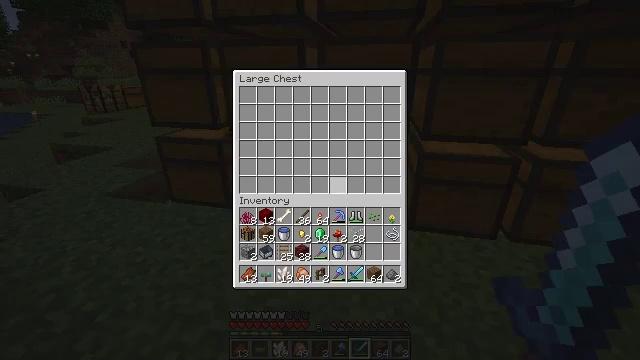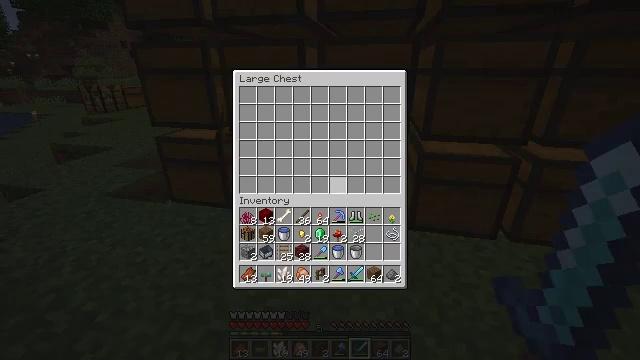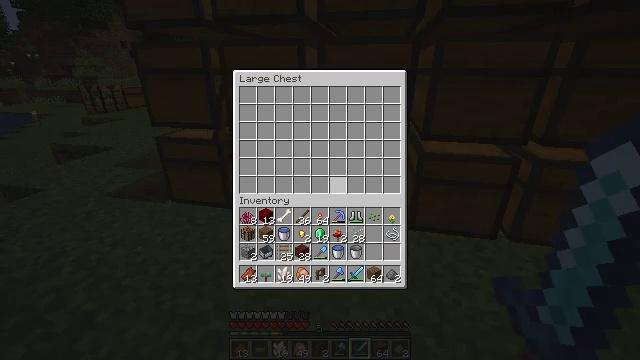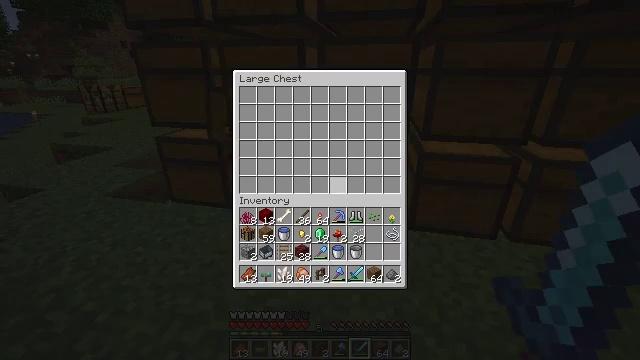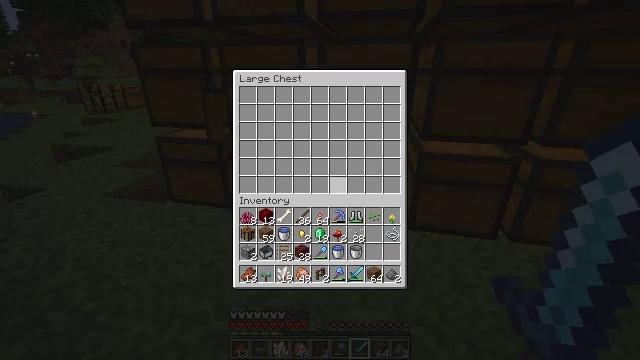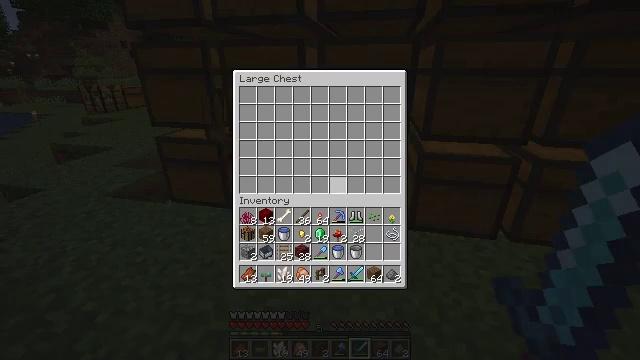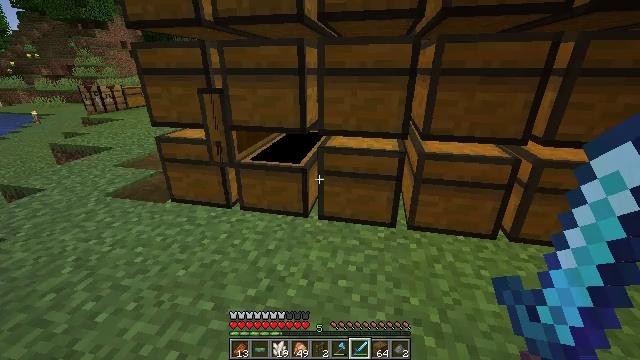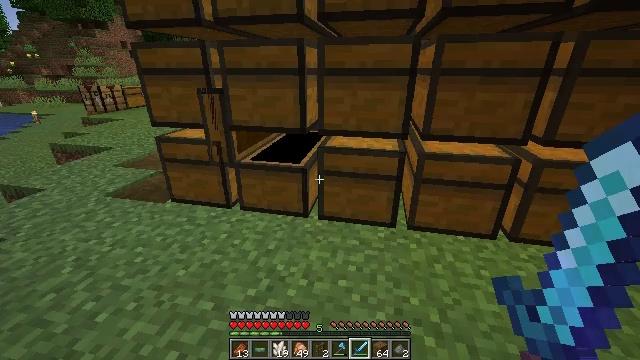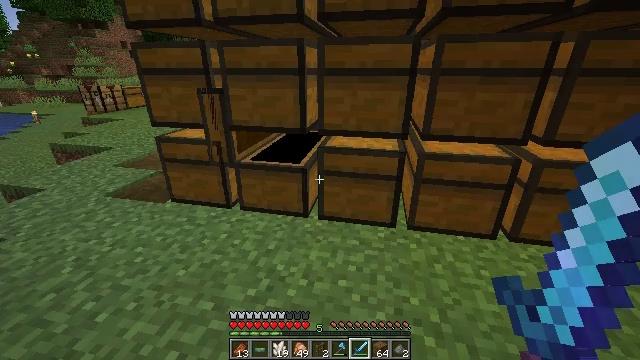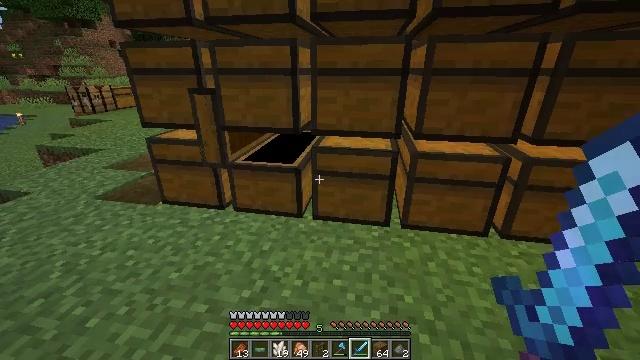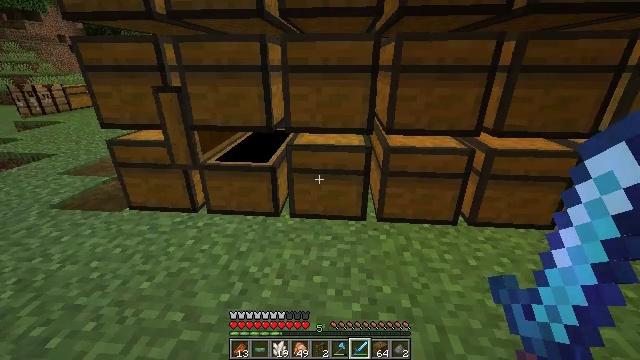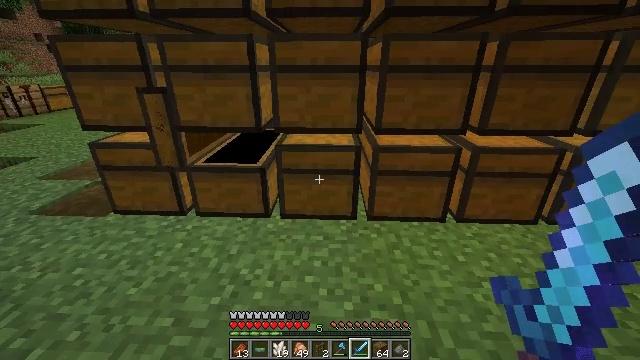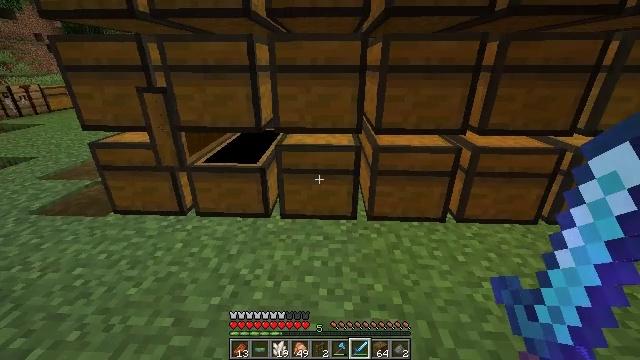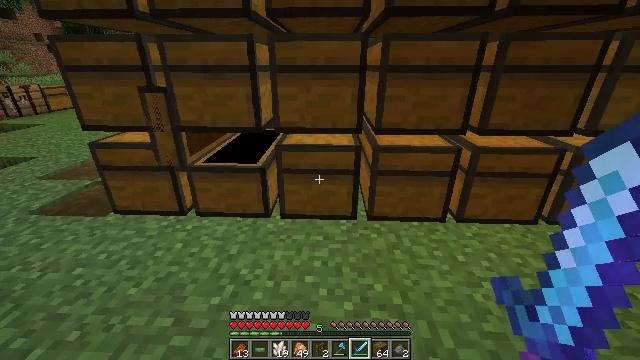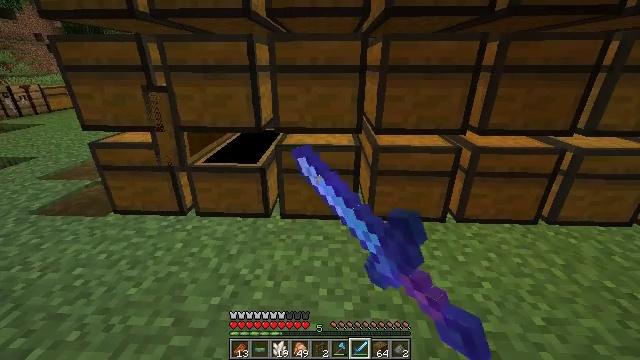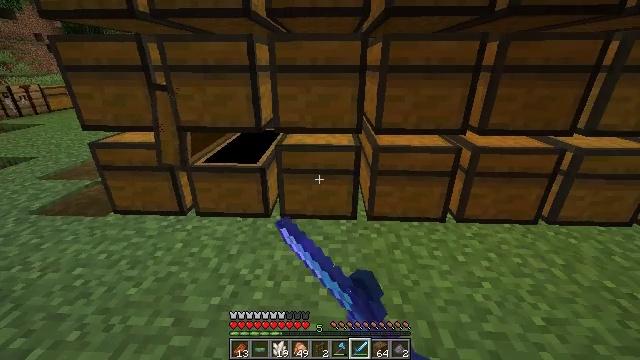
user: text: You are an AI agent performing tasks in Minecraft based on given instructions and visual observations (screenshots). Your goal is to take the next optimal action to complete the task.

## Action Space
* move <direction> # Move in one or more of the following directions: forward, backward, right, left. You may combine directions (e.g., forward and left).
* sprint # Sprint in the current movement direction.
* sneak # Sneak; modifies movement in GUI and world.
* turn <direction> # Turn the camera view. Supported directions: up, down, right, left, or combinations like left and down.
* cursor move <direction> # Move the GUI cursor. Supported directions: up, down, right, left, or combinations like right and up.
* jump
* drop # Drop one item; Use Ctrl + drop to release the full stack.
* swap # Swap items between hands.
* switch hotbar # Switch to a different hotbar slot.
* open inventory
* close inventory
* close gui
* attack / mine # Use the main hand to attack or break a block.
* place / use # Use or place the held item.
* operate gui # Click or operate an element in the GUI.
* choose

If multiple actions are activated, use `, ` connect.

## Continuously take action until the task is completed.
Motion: motion action
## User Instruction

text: Harvest wheat from the field.
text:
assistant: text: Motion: no_op
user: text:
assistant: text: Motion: no_op
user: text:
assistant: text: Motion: no_op
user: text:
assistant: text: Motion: no_op
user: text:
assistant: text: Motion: no_op
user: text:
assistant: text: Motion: no_op
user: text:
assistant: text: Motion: close gui
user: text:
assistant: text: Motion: no_op
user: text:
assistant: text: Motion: turn right
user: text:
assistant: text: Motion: turn right
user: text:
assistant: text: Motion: turn right
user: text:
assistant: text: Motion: no_op
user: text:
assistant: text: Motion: use / place
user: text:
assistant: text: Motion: use / place
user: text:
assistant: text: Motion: use / place
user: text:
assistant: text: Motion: no_op
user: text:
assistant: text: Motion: no_op
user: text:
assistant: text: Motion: open gui
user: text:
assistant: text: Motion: no_op
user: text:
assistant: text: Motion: no_op
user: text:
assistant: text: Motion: no_op
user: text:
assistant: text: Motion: no_op
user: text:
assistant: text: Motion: no_op
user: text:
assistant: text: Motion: no_op
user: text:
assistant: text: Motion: no_op
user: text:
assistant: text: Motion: no_op
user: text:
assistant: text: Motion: no_op
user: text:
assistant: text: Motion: no_op
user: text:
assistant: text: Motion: no_op
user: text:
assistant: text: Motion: no_op